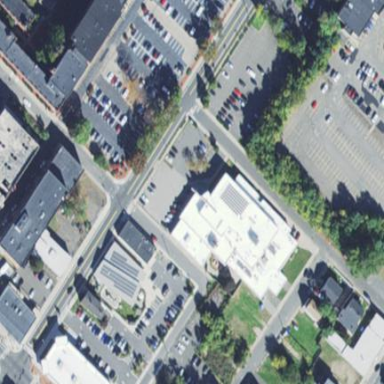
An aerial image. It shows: Animal shelter housed in building.